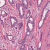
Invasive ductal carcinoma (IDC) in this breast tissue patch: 1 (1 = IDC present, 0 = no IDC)